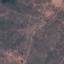
Label: HerbaceousVegetation